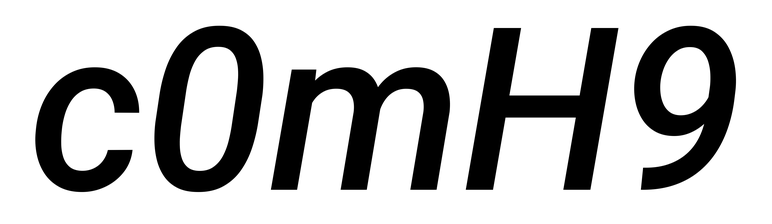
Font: Roboto-Italic_Medium_Italic